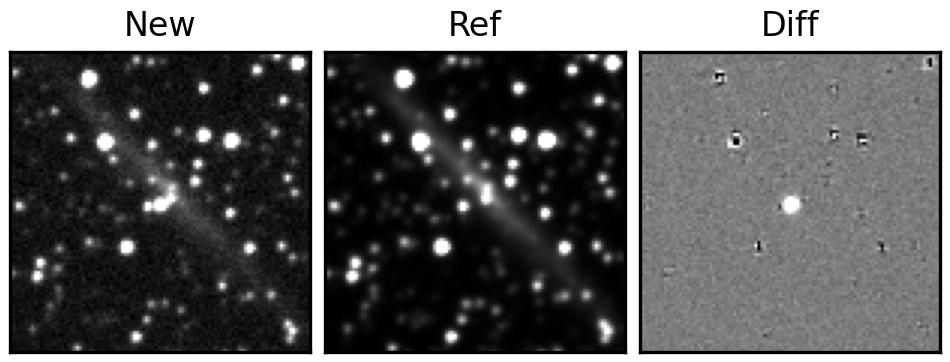
Label: real